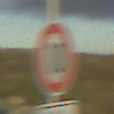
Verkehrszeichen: Geschwindigkeit10
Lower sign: ZeitangabenMitBeschraenkungAufWochentage3
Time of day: SunriseSunset
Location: Outdoor (Nature)
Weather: PartlyCloudy
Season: NotSpecified
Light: Natural